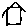
Label: house